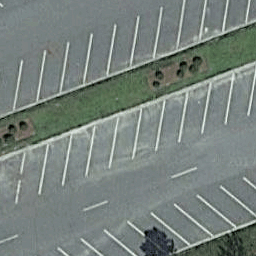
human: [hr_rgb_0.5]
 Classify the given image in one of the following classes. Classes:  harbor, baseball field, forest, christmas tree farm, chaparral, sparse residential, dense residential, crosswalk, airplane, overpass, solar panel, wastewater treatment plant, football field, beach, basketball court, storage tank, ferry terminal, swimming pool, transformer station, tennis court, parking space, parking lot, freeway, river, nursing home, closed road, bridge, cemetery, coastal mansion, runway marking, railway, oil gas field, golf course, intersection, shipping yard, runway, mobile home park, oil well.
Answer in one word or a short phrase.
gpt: parking space